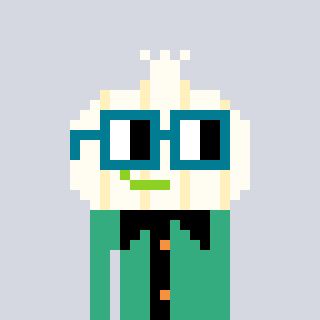
a pixel art character with square dark green glasses, a garlic-shaped head and a teal-colored body on a cool background